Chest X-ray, AP view. Patient: 50 years old, sex M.
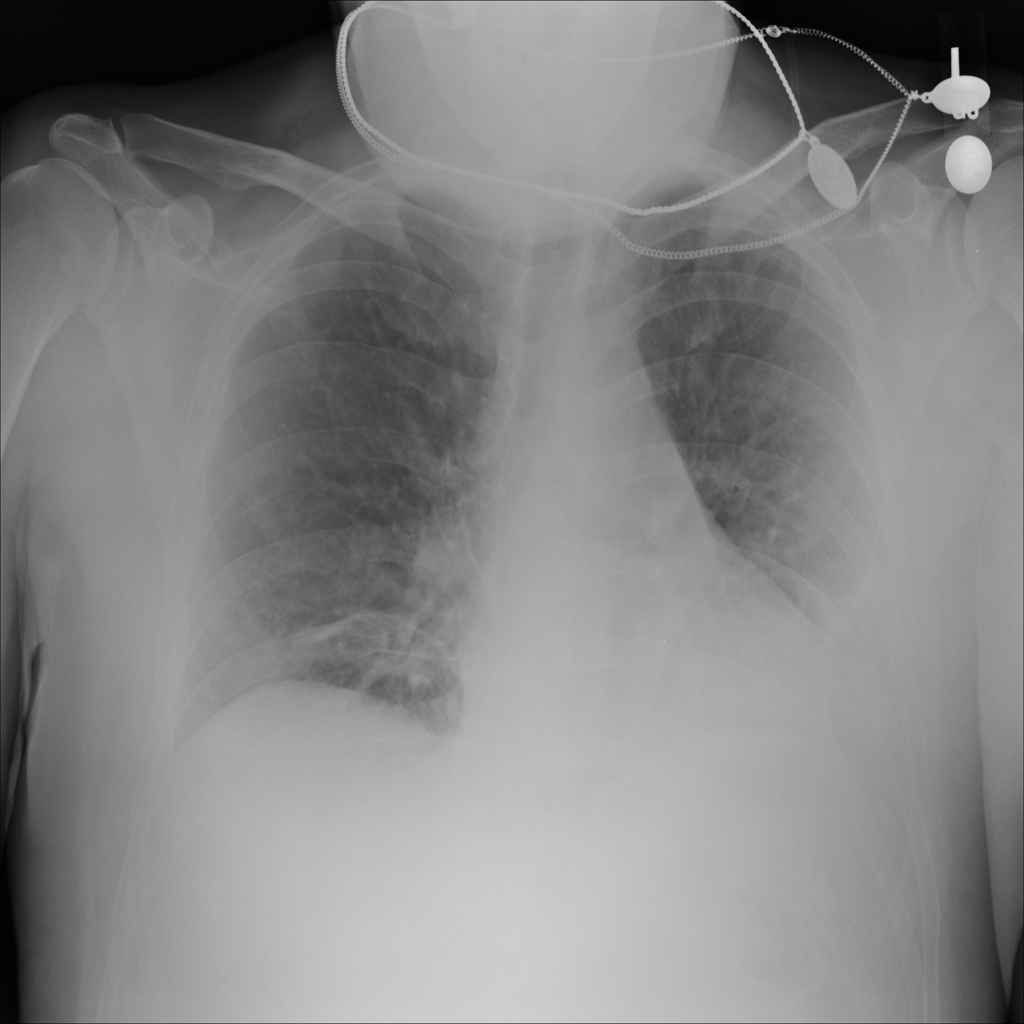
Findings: Atelectasis